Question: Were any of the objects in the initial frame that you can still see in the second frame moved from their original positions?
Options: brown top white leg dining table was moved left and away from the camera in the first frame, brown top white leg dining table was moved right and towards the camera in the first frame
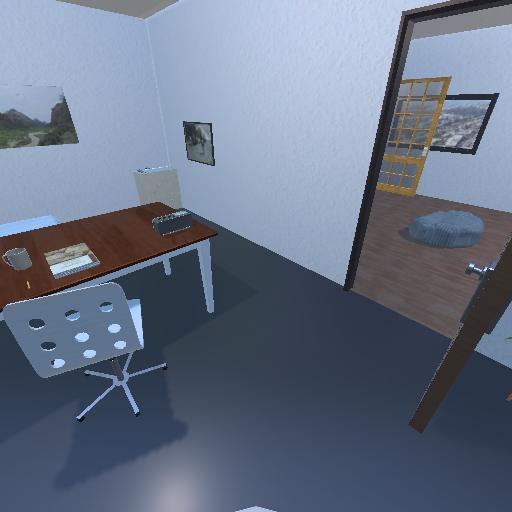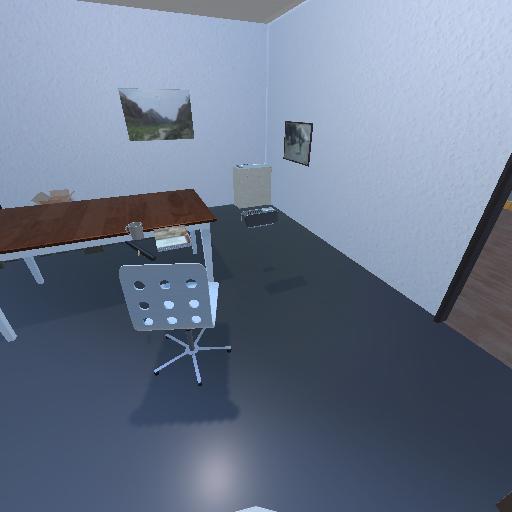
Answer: brown top white leg dining table was moved left and away from the camera in the first frame